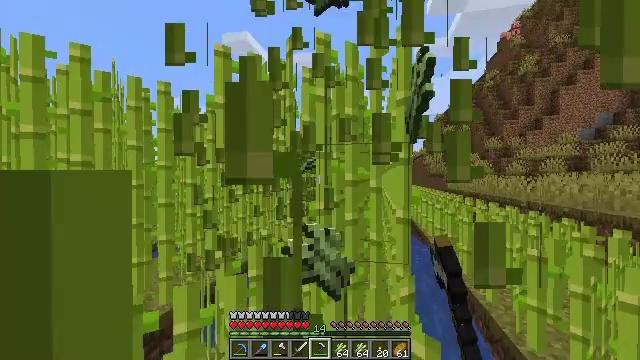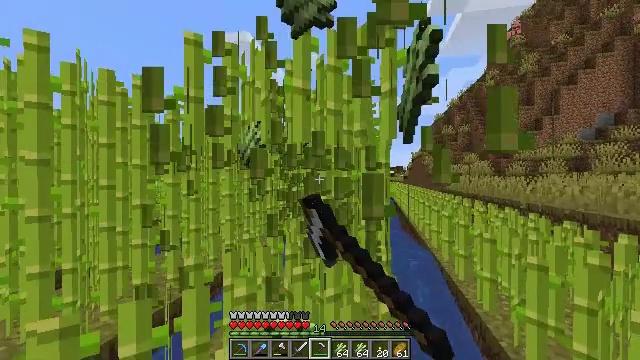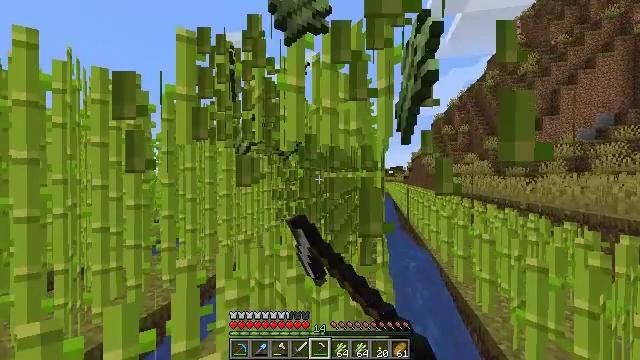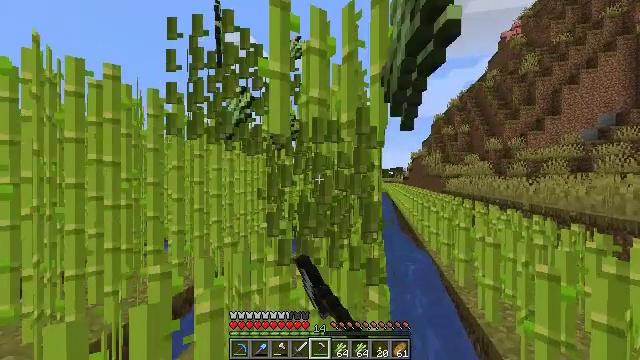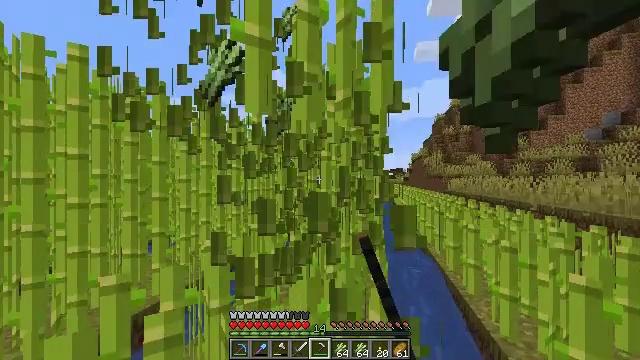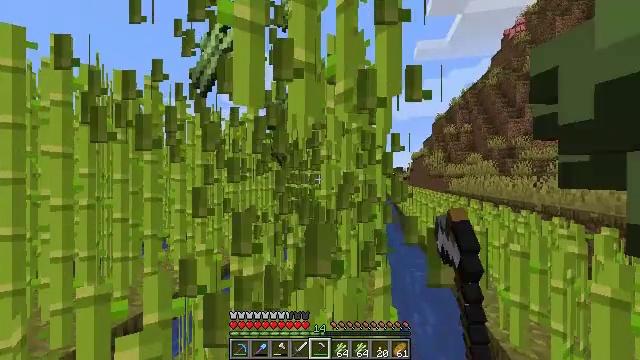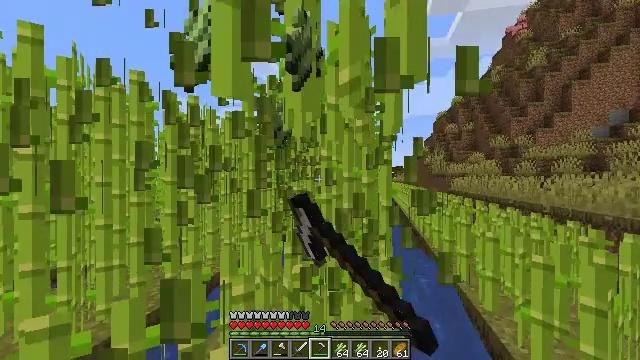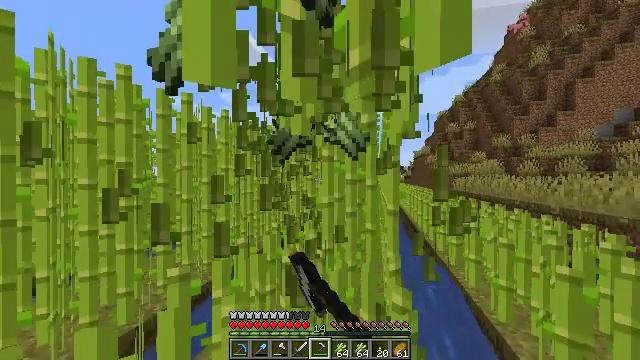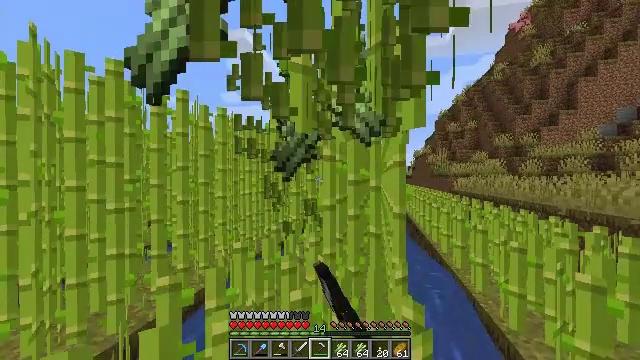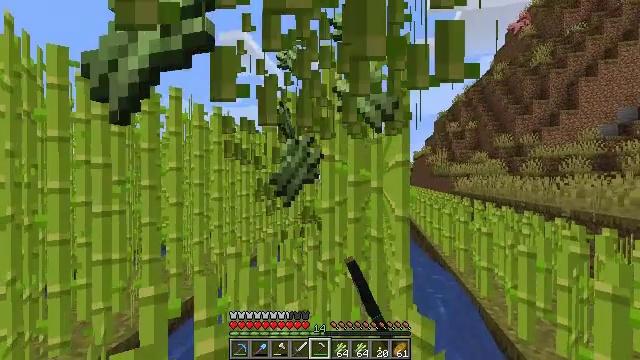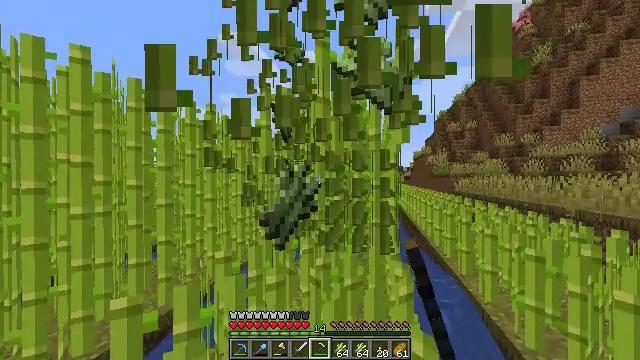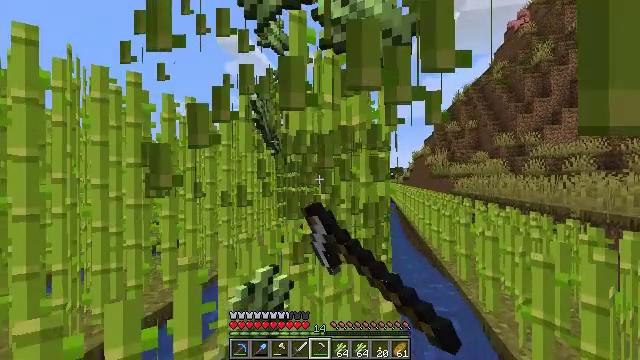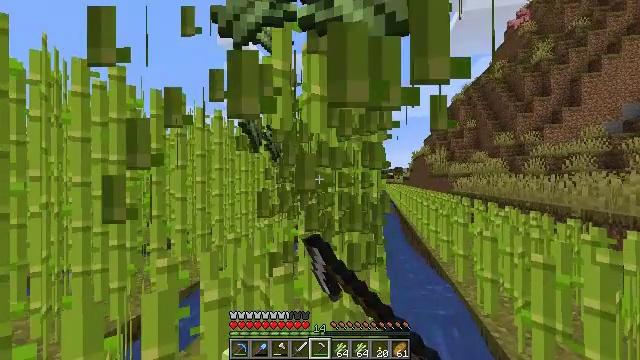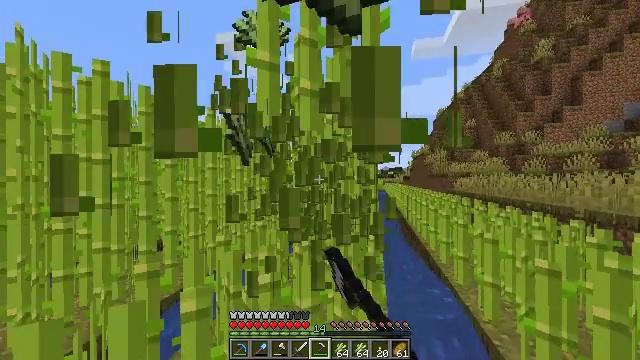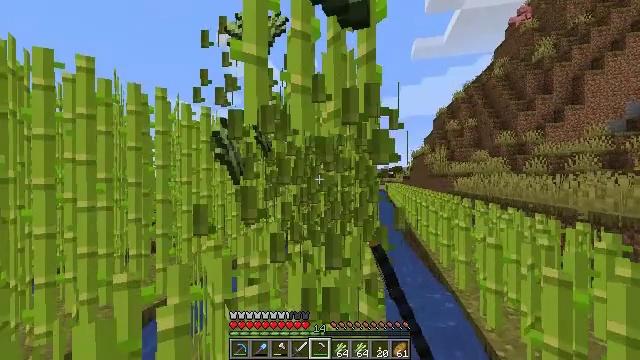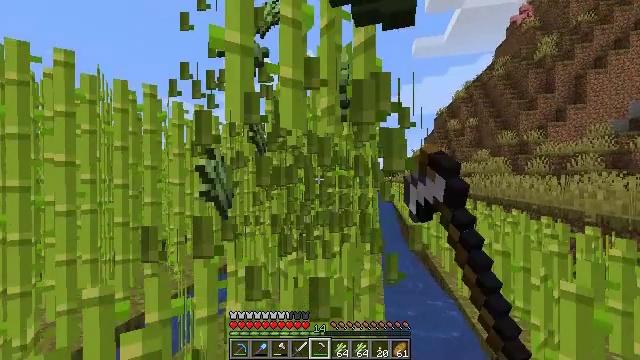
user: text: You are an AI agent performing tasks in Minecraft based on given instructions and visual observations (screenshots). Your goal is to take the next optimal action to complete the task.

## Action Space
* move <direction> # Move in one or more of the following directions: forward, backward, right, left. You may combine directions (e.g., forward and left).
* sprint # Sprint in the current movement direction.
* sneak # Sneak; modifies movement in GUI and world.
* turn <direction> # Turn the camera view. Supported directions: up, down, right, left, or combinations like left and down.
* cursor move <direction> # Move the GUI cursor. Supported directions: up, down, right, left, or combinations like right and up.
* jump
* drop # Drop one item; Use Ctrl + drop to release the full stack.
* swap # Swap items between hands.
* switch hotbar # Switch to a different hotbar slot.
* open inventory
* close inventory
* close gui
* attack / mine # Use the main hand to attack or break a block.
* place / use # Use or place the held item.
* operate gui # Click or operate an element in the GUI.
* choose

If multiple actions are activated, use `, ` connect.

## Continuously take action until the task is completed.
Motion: motion action
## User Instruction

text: Cut down the sugar cane stalks.
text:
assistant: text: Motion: move forward and move right, attack / mine
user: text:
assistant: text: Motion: move forward, attack / mine
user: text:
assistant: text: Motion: move forward, attack / mine
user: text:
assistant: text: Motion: move forward, attack / mine
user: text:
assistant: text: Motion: move forward, attack / mine
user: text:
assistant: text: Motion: move forward, attack / mine
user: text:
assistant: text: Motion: move forward, attack / mine
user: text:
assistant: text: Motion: move forward, attack / mine
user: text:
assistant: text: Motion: move forward and move right, attack / mine
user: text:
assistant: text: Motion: move forward and move right, attack / mine
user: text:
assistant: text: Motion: move forward and move right, attack / mine
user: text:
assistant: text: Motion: move forward and move right, attack / mine
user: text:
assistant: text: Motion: move forward, attack / mine
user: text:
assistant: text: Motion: move forward, attack / mine
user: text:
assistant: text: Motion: move forward, attack / mine
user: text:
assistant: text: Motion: move forward, attack / mine
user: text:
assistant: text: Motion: move forward, attack / mine
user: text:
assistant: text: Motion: move forward and move right, attack / mine
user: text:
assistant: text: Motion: move forward and move right, attack / mine
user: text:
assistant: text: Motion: move forward and move right, attack / mine
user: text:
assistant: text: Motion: move forward and move right, attack / mine
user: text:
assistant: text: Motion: move forward, attack / mine
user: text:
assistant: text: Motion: move forward, attack / mine
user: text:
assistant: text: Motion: move forward, attack / mine
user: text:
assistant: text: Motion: move forward, attack / mine
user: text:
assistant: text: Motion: move forward, attack / mine
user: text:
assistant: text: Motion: move forward and move left, attack / mine
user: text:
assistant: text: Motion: move forward and move left, attack / mine
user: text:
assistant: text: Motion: move forward and move left, attack / mine
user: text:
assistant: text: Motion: move forward and move left, attack / mine